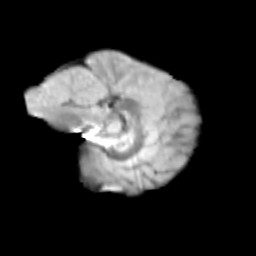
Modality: T2w
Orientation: sagittal
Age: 12
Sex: female
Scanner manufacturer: siemens
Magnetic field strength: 3 T
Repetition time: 3.8 s
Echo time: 0.07 s